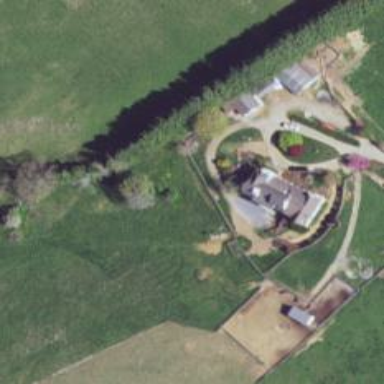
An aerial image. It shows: Farmyard area.